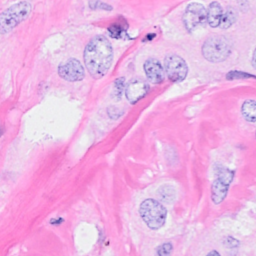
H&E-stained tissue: Breast